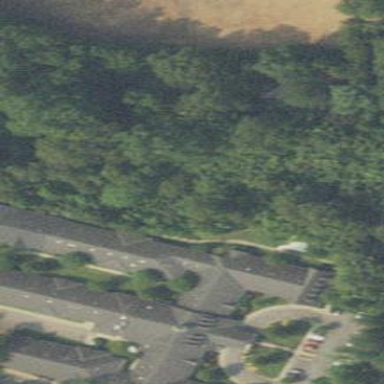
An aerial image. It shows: Retirement home building.